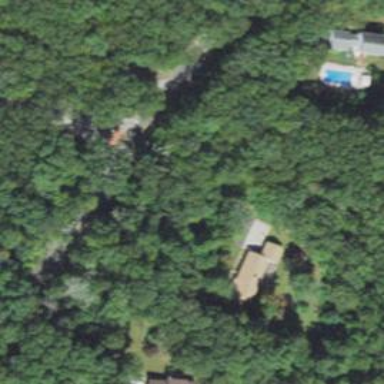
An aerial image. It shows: Residential driveway.